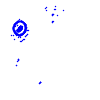
Particle: electron